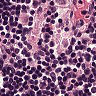
Metastatic tissue present: no